Question: I want load image with Mat class on android opencv but i have some errors.
I add library on my project.
my code:
private CameraBridgeViewBase mOpenCvCameraView;
private BaseLoaderCallback mLoaderCallback = new BaseLoaderCallback(this) {
@Override
public void onManagerConnected(int status) {
switch (status) {
case LoaderCallbackInterface.SUCCESS:
{
Log.i(TAG, "OpenCV loaded successfully");
mOpenCvCameraView.enableView();
} break;
default:
{
super.onManagerConnected(status);
} break;
}
}
};
'''
@Override
public void onResume()
{
super.onResume();
OpenCVLoader.initAsync(OpenCVLoader.OPENCV_VERSION_2_4_6, this, mLoaderCallback);
}
@Override
public void onCreate(Bundle savedInstanceState) {
Log.i(TAG, "called onCreate");
super.onCreate(savedInstanceState);
getWindow().addFlags(WindowManager.LayoutParams.FLAG_KEEP_SCREEN_ON);
setContentView(R.layout.activity_main);
mOpenCvCameraView = (CameraBridgeViewBase) findViewById(R.id.HelloOpenCvView);
mOpenCvCameraView.setVisibility(SurfaceView.VISIBLE);
mOpenCvCameraView.setCvCameraViewListener(this);
if (!OpenCVLoader.initAsync(OpenCVLoader.OPENCV_VERSION_2_4_9, this, mLoaderCallback))
{
Log.e(TAG, "Cannot connect to OpenCV Manager");
}
else
Log.i(TAG, "Load it");
Mat Image = Highgui.imread("/mnt/sdcard/1.jpg");
}
@Override
public void onPause()
{
super.onPause();
if (mOpenCvCameraView != null)
mOpenCvCameraView.disableView();
}
public void onDestroy() {
super.onDestroy();
if (mOpenCvCameraView != null)
mOpenCvCameraView.disableView();
}
public void onCameraViewStarted(int width, int height) {
}
public void onCameraViewStopped() {
}
public Mat onCameraFrame(CvCameraViewFrame inputFrame) {
return inputFrame.rgba();
}
'''
Log:

Thanks
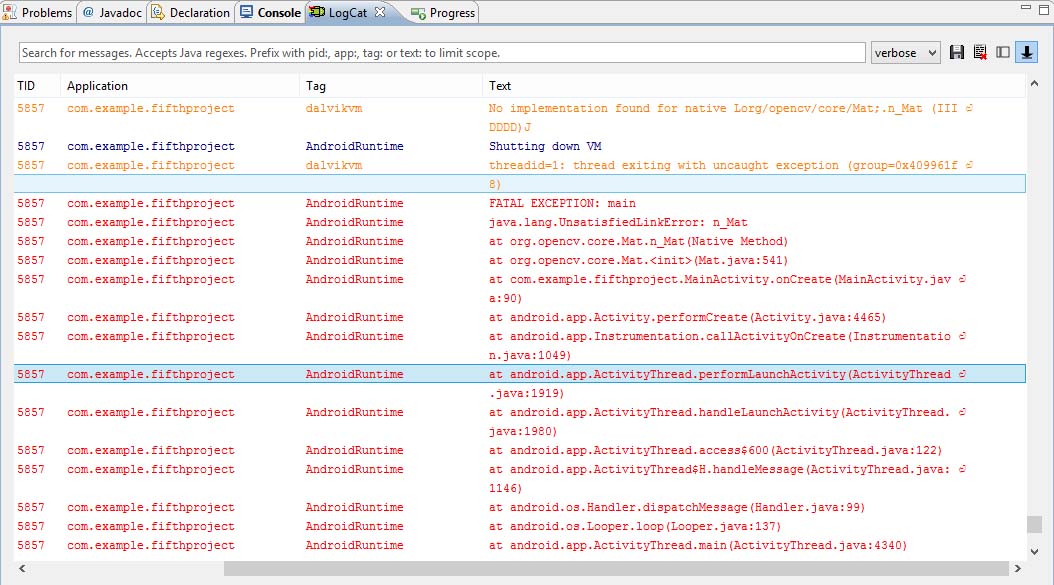
Answer: you can't use opencv code in onCreate()
the so's with opencv's native code are not loaded yet, you will have to wait, until mLoaderCallback .
so, move any operation on Mat to onCameraViewStarted()